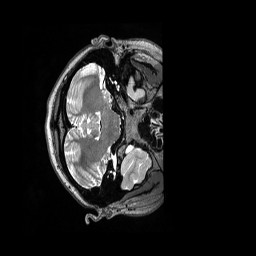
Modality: T2w
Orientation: axial
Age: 25
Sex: female
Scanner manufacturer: siemens
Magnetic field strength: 3 T
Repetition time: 3.2 s
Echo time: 0.562 s